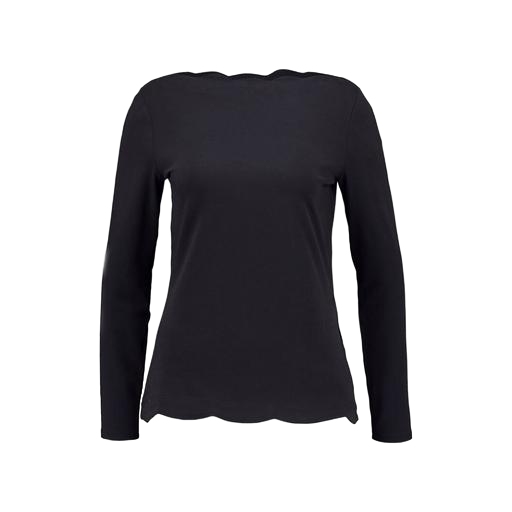
black realm scallop top, long-sleeve top, black women's long sleeve t-shirt, white background